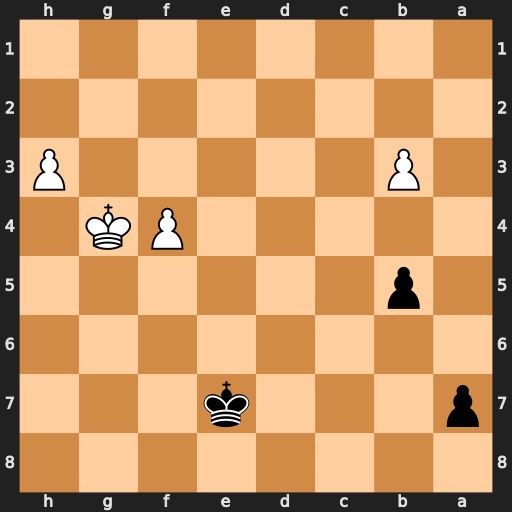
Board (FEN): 8/p3k3/8/1p6/5PK1/1P5P/8/8
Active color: b
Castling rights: -
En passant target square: -
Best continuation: a5 Kf5 a4 Ke4 a3